Interaction volume radius: 5 \u00c5
Interaction volume height: 15 \u00c5
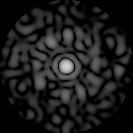
Disorder parameter: 0.8562